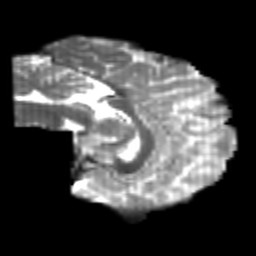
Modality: T2w
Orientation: sagittal
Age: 24
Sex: male
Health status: healthy
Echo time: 0.074 s